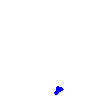
Particle: electron